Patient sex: M
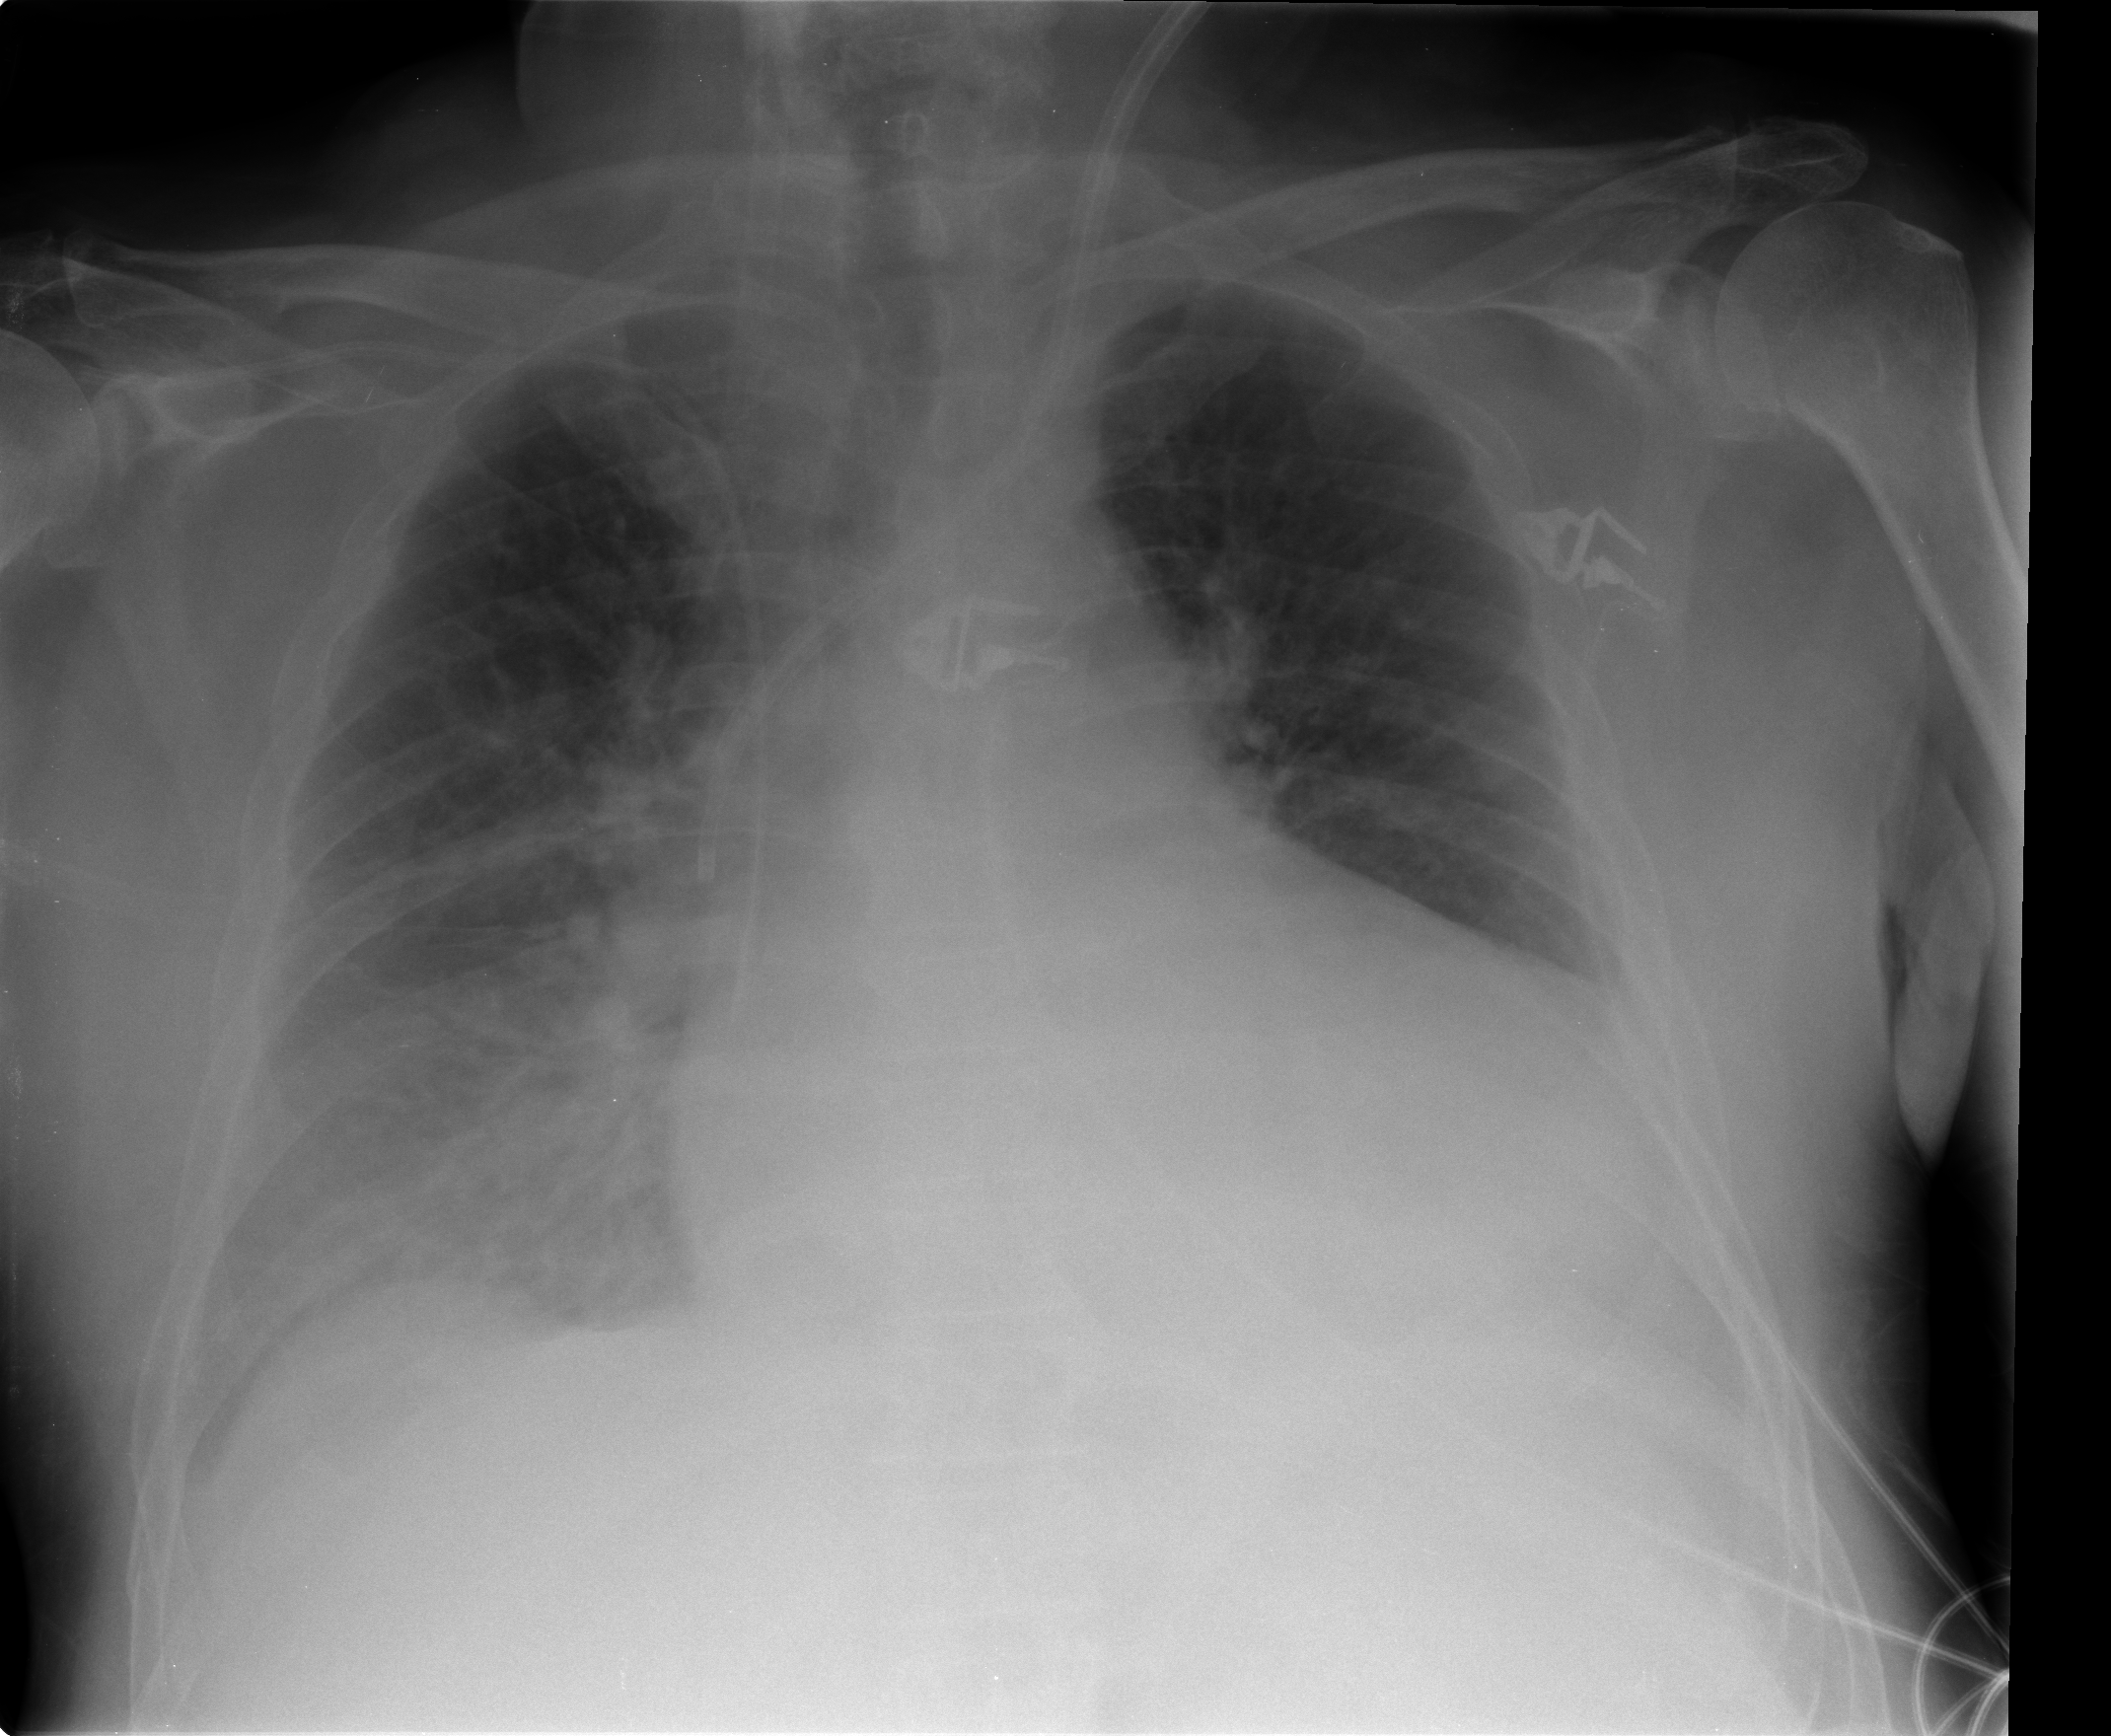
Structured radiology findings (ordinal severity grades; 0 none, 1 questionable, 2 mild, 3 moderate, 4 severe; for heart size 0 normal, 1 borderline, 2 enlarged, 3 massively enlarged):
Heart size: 2
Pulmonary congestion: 3
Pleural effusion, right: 1
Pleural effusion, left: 1
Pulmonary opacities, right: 2
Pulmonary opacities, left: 0
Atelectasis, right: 0
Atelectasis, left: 0